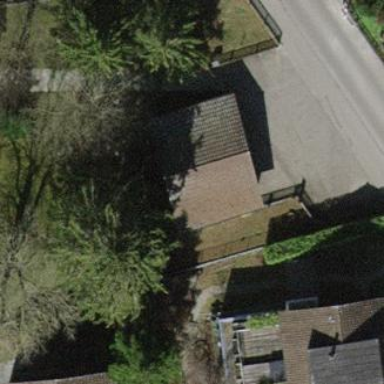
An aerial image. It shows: Group of garages.